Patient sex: M
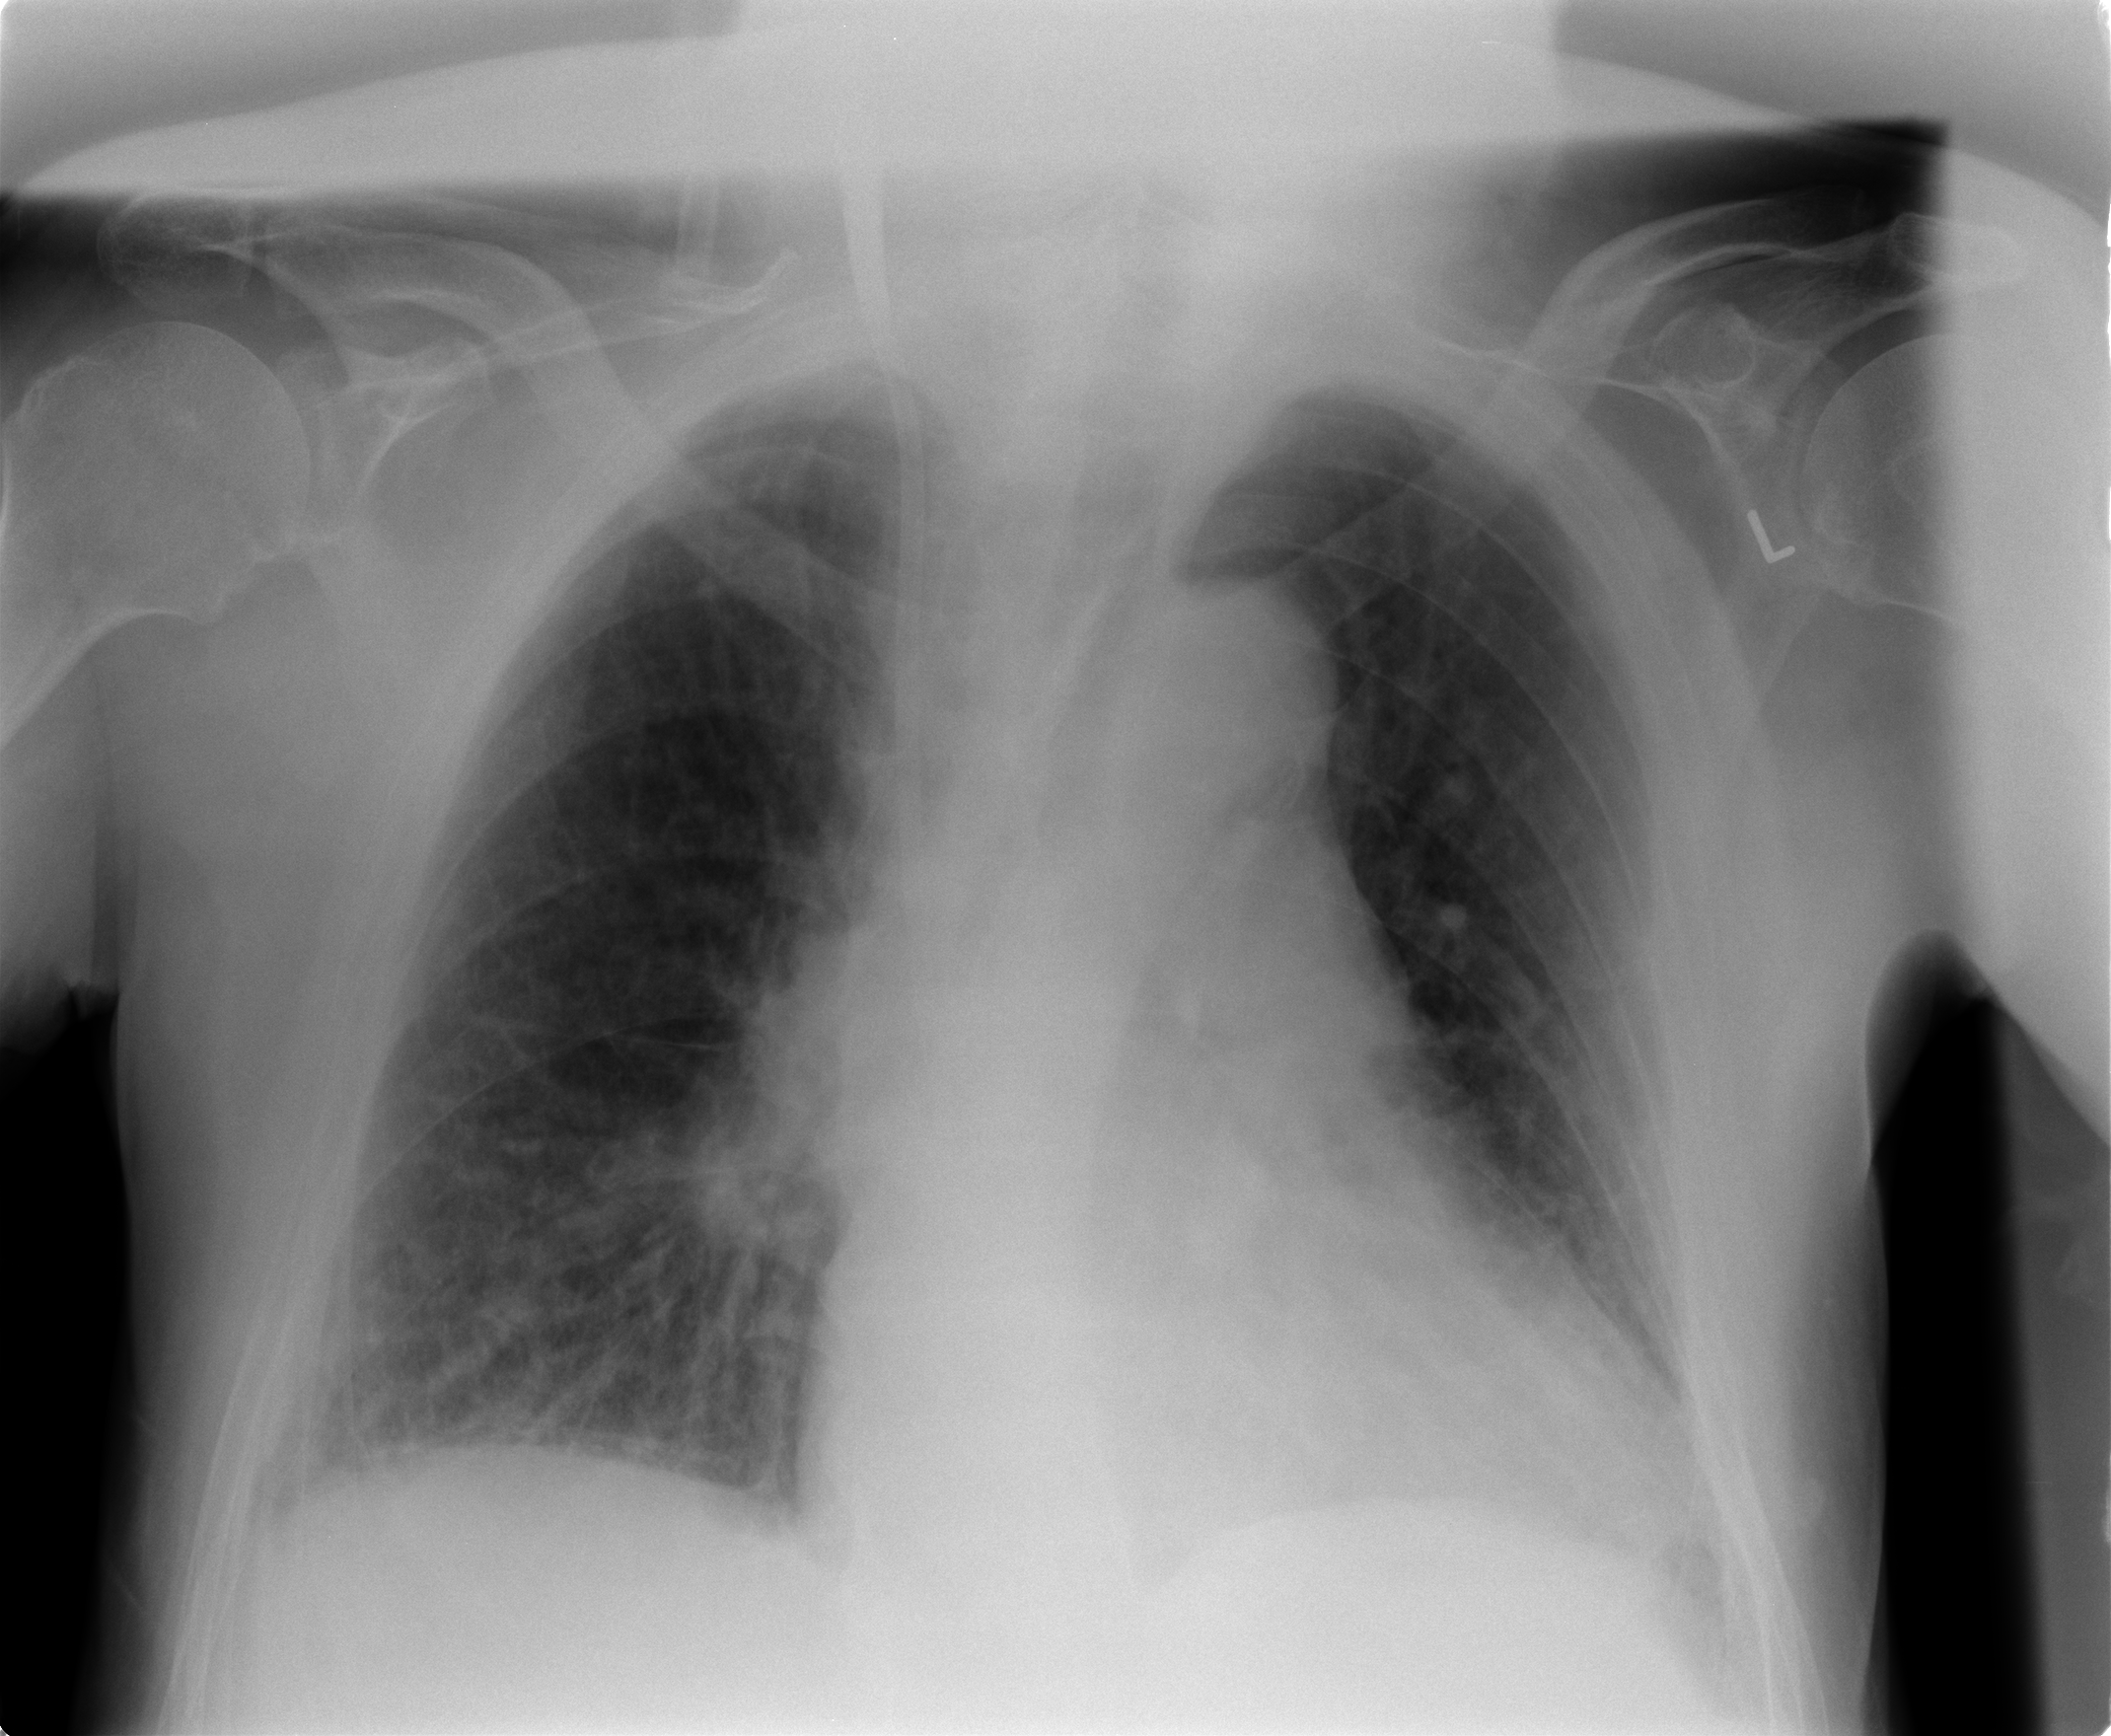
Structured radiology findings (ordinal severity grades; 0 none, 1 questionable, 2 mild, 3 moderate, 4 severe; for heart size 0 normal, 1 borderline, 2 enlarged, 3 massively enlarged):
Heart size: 2
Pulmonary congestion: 2
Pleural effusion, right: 0
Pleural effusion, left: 0
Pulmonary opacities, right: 0
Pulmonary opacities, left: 0
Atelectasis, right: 2
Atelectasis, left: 2